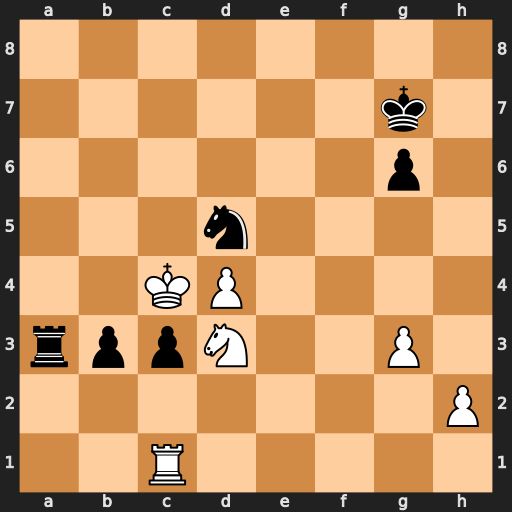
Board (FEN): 8/6k1/6p1/3n4/2KP4/rppN2P1/7P/2R5
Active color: w
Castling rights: -
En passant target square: -
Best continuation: Kxd5 b2 Nxb2